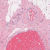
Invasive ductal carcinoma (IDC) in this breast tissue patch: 0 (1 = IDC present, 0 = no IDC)